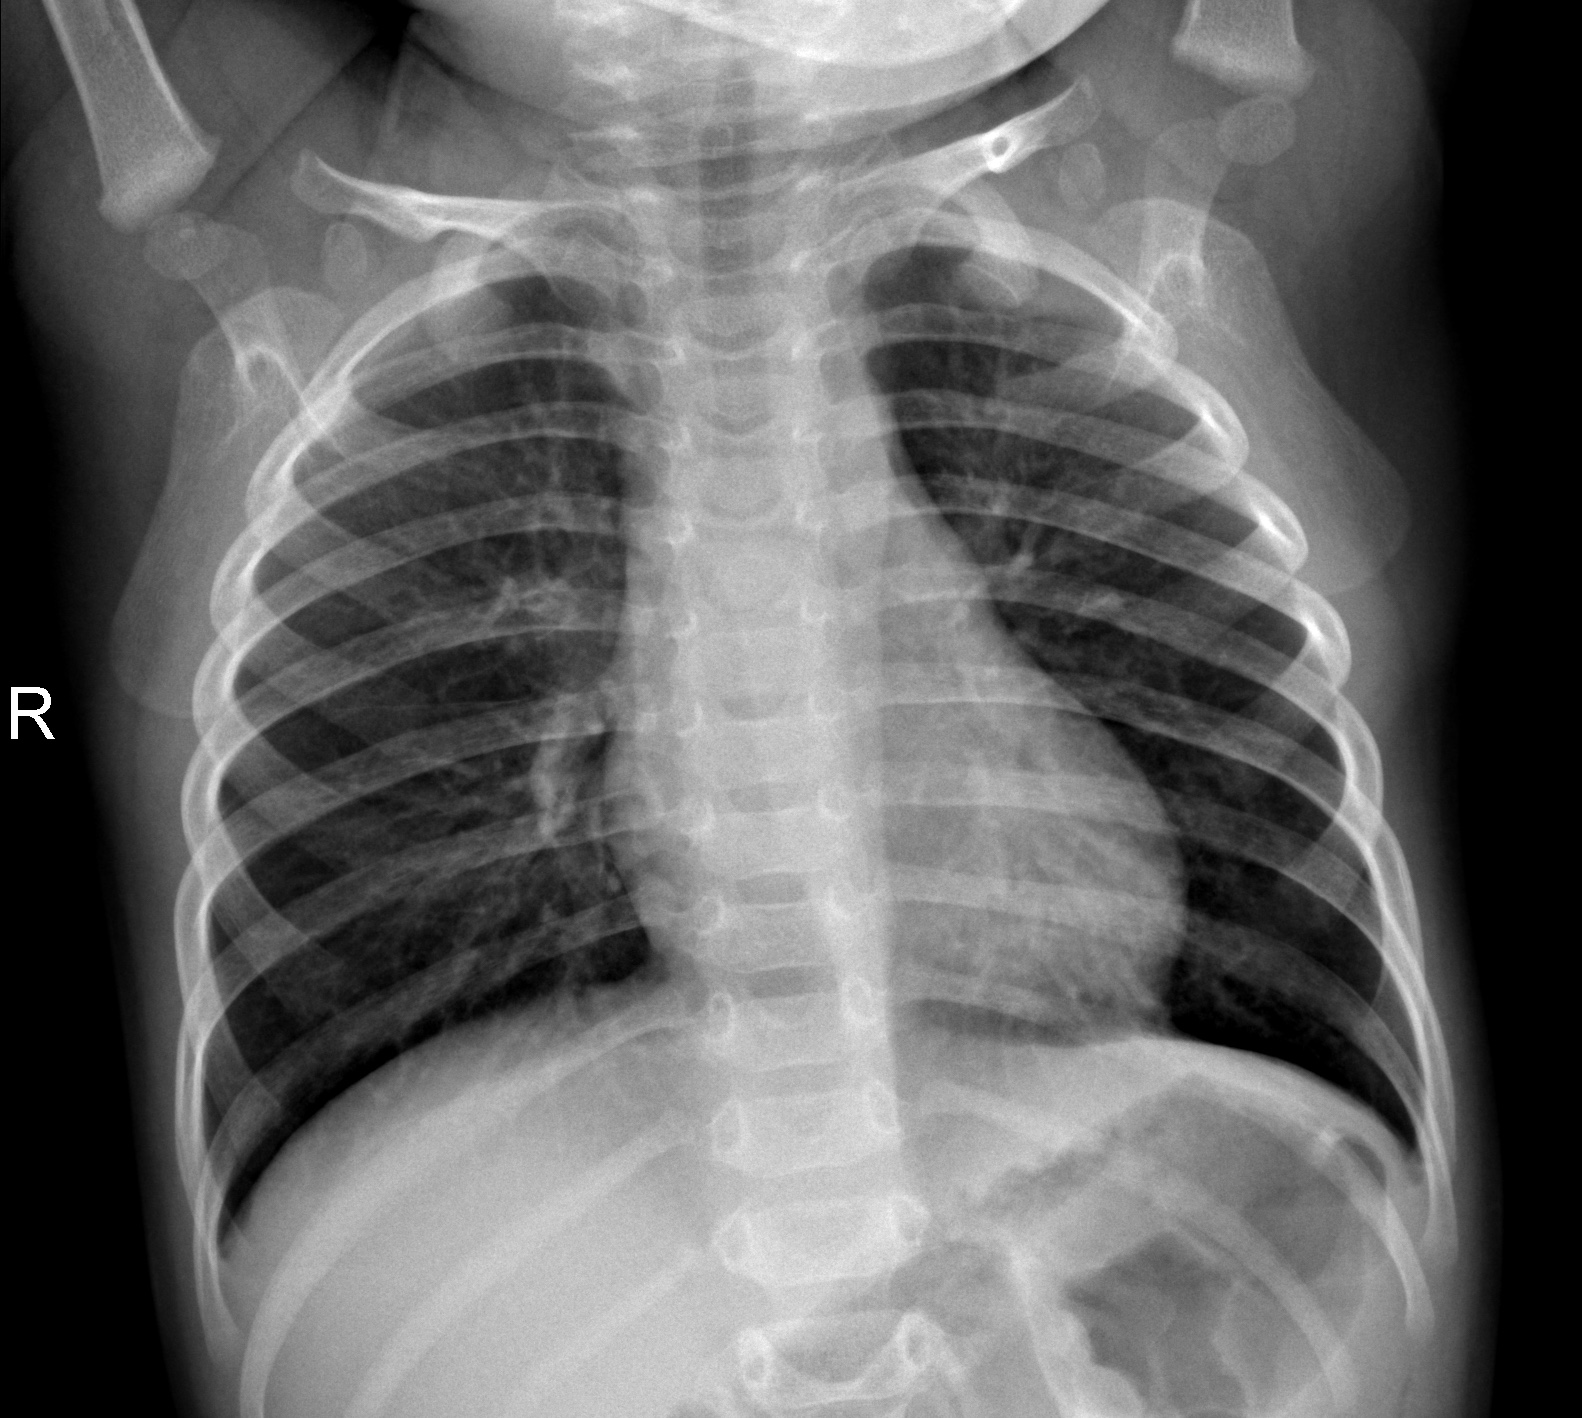
Diagnosis: NORMAL